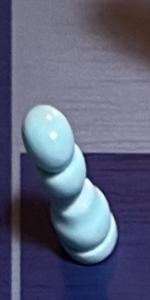
Label: Pawn_White